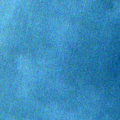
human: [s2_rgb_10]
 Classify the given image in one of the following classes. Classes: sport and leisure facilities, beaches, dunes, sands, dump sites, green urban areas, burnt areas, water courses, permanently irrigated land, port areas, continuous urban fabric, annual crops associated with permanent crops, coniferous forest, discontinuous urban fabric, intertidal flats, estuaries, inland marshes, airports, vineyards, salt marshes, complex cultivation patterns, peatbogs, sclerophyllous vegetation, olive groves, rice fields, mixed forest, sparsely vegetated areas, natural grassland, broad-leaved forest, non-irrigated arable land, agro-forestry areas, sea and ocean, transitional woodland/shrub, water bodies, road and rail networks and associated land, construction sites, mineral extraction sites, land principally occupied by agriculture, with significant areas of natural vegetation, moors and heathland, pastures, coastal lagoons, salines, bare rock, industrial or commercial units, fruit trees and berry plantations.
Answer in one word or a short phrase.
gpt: sea and ocean